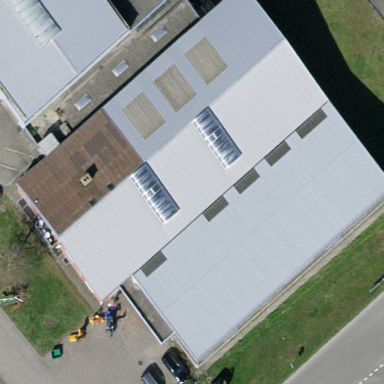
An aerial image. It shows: Gabled roof on retail building.